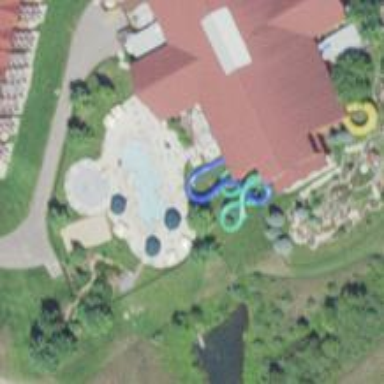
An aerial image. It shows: Water slide attraction.